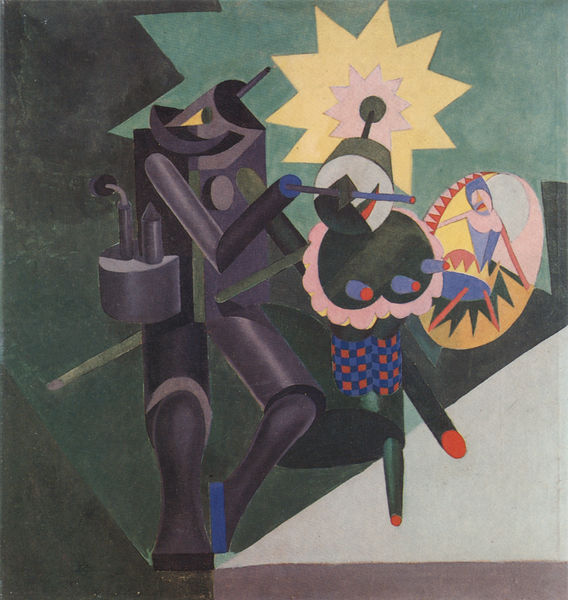
Titel: Ballerina idolo
Künstler: Fortunato Depero
Standort: Trento
Institution: Museo d'Arte Moderna e Contemporanea di Trento e Rovereto
Schlagwörter: blau, dunkel, kopf, mann, weiß, dreieck, gelb, grün, kubismus, kubistisch, sitzen, busen, frau, grau, hell, hintergrund, kariert, nase, orange, schwarz, rot, karo, muster, tanz, arm, arme, mensch, auge, figur, drei, familie, tänzerin, rosa, kreis, oval, rund, stock, beine, bein, ballett, stab, abstrakt, modern, farbe, formen, figuren, industrie, spitz, knie, striche, futurismus, maschine, dunkelgrau, eckig, stern, strahlen, linie, form, sterne, kreise, trommel, puppe, zacken, geige, brau, harlekin, gelenk, mist, rohre, roboter, tromme, rhomben, scheiß, stabd